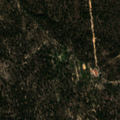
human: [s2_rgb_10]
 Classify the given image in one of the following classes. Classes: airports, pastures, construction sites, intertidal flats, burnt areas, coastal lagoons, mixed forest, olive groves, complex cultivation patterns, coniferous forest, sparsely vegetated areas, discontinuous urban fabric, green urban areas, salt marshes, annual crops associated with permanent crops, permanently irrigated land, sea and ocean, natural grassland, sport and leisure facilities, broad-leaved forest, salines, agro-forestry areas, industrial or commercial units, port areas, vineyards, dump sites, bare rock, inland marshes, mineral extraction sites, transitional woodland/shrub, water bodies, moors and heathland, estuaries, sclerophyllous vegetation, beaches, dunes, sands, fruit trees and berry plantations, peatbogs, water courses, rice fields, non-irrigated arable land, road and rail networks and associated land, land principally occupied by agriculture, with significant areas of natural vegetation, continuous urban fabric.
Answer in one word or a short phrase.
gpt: broad-leaved forest, coniferous forest